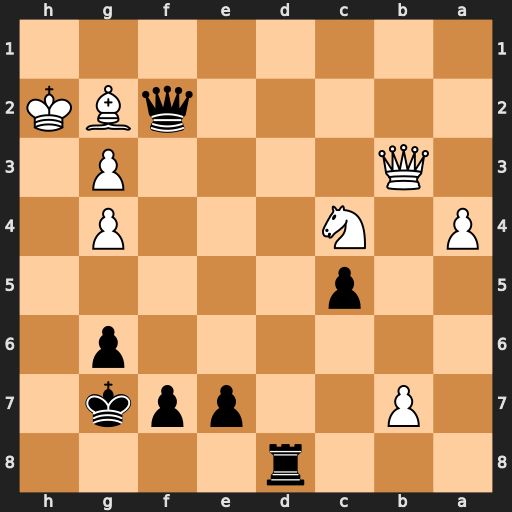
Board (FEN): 3r4/1P2ppk1/6p1/2p5/P1N3P1/1Q4P1/5qBK/8
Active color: b
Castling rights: -
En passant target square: -
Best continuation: Rh8#